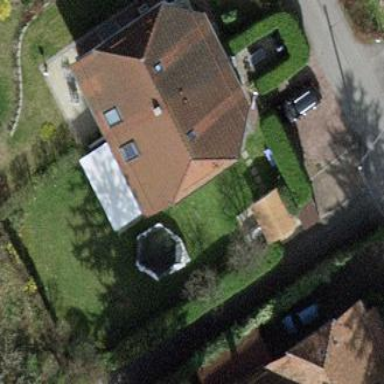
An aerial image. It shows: Garden enclosed by fence.